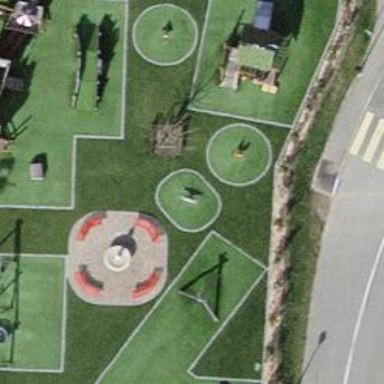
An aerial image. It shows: Playground area for leisure land.